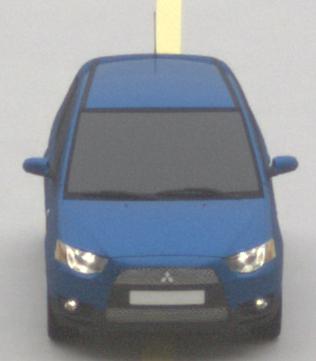
Make: Mitsubishi
Model: Colt 1.1
Detailed model: Colt (VI)
Model produced from: 2008/11
Model produced until: 2010/10
Doors: 3
Color: blue
Road condition: dry road
Daytime: morning or afternoon
Contrast: low contrast